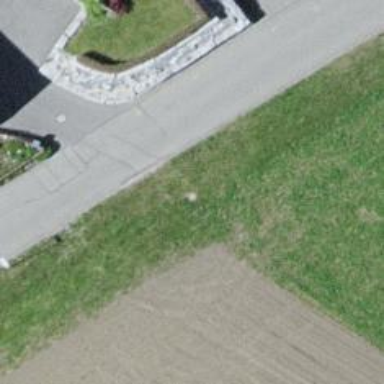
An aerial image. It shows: Smoothly paved residential road with grade1 tracktype.